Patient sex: M
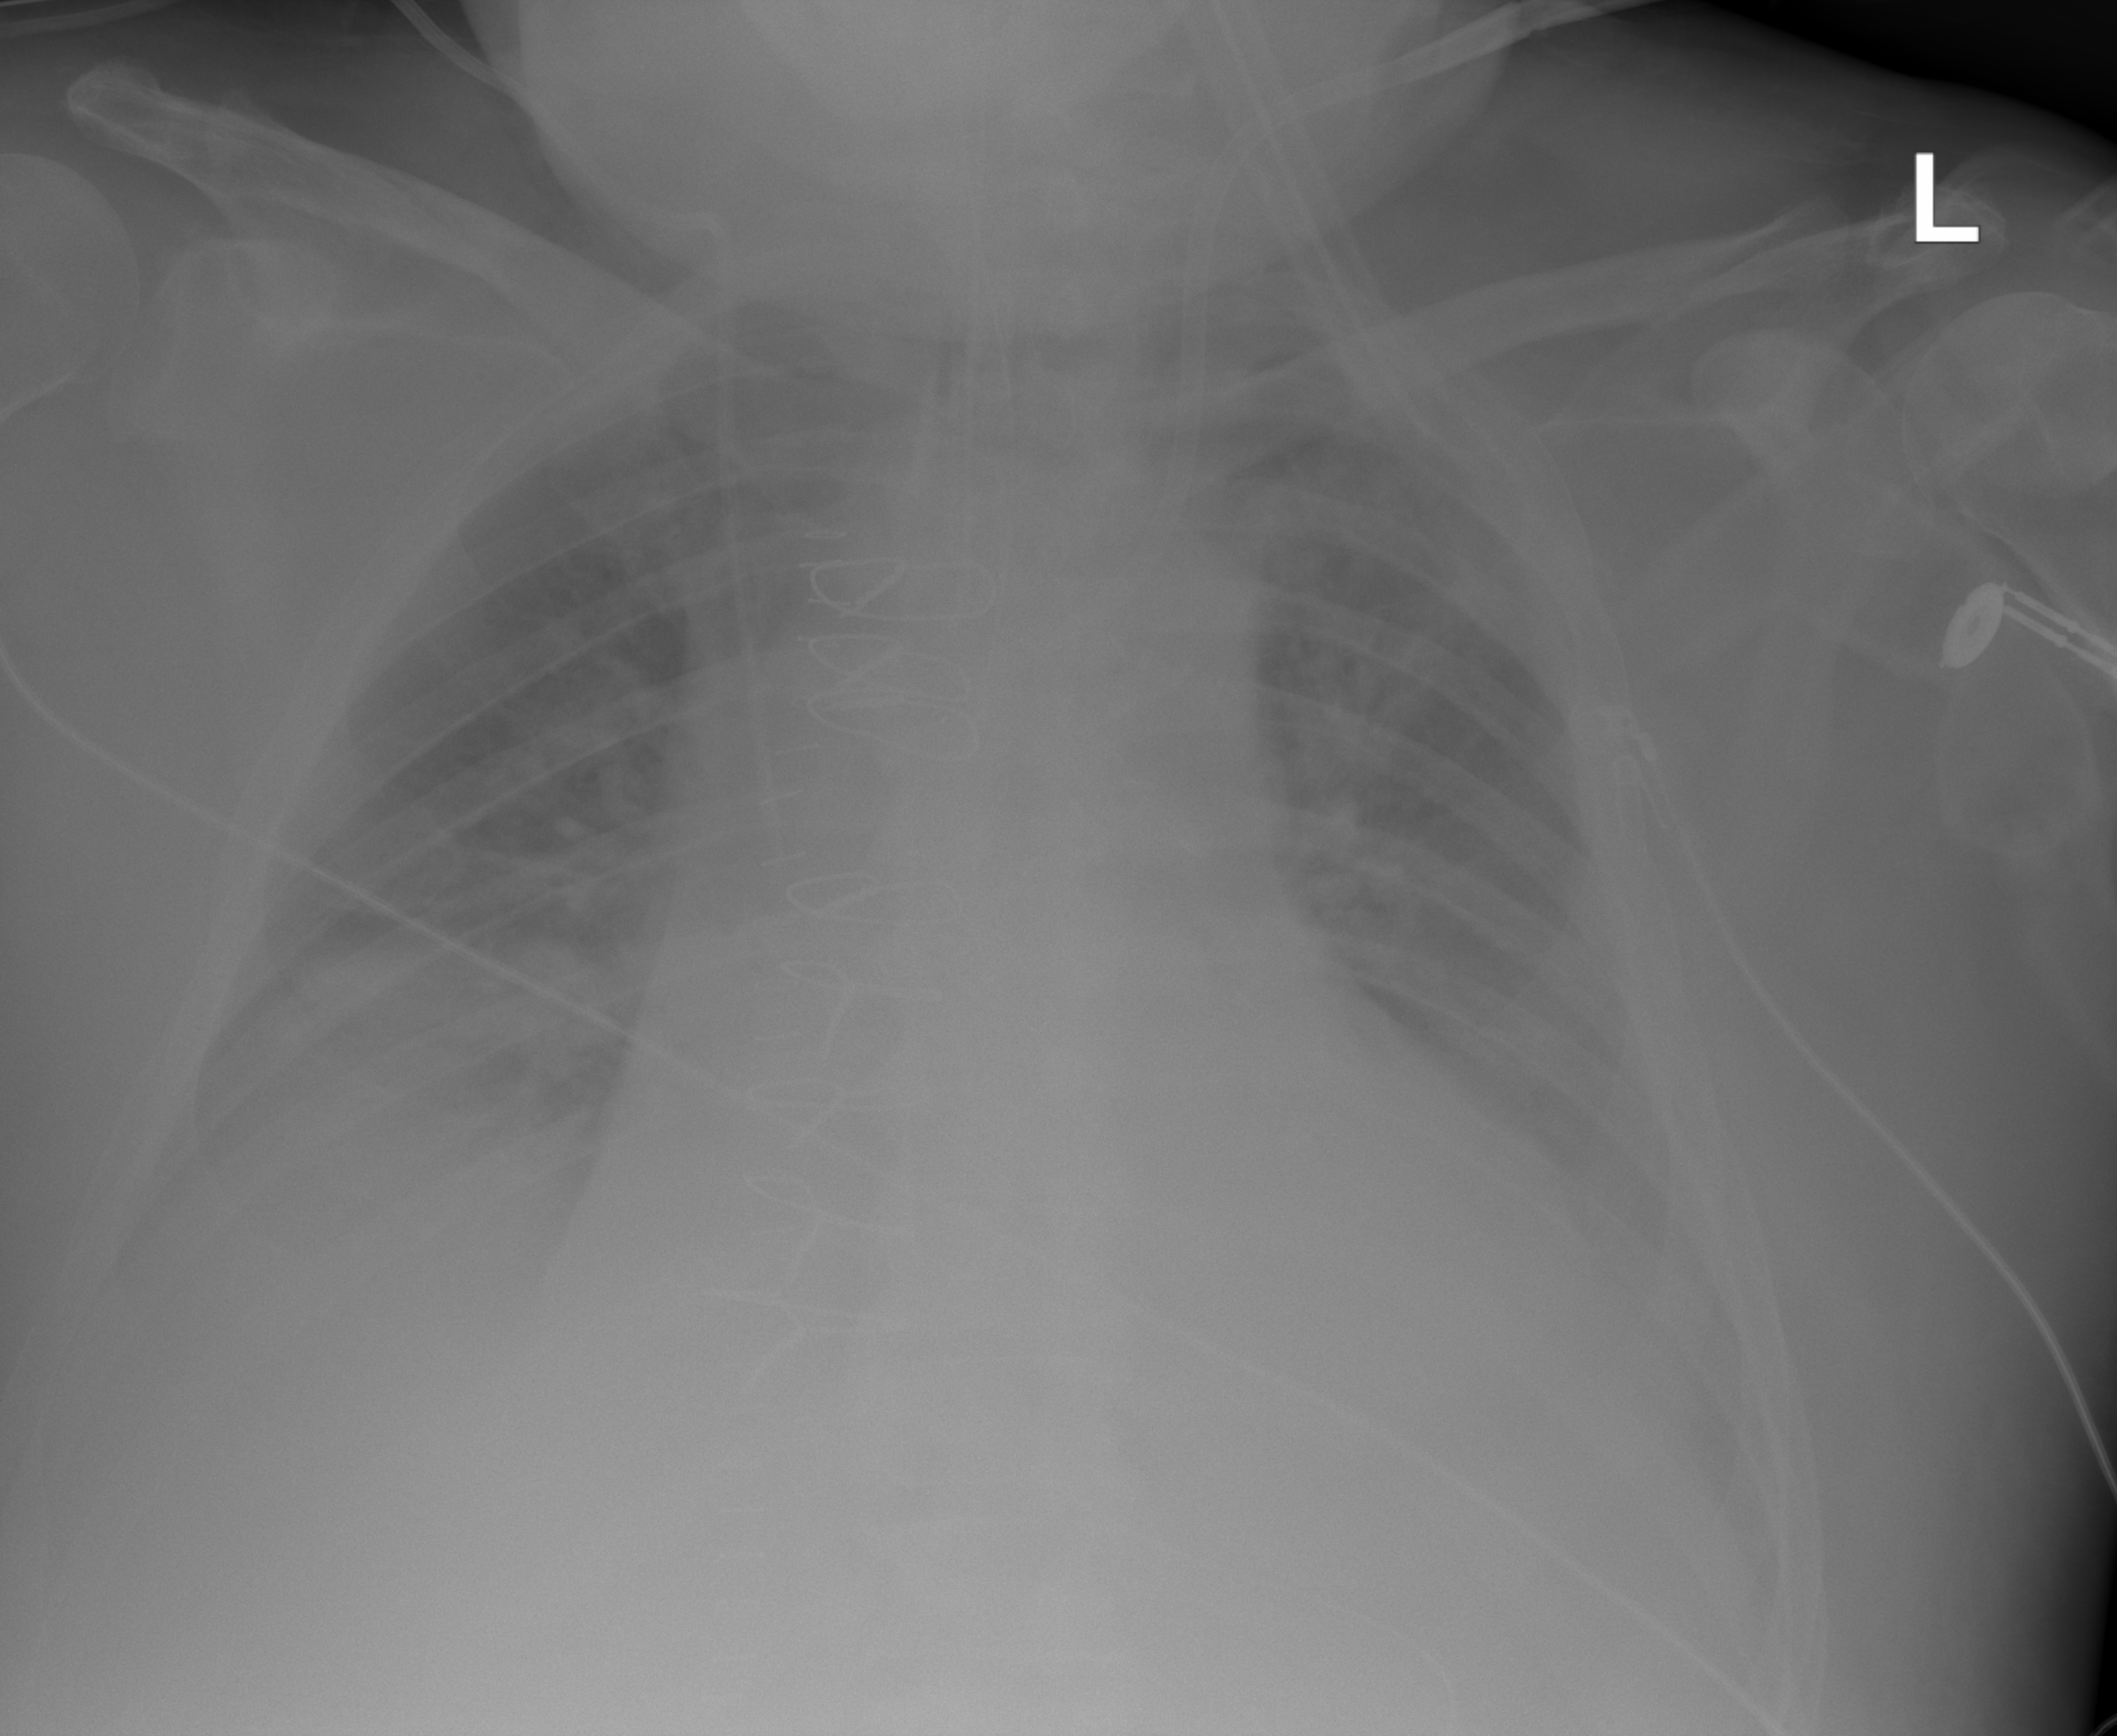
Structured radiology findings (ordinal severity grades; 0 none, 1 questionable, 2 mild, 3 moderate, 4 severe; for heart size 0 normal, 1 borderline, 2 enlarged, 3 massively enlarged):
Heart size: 2
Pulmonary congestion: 2
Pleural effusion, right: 2
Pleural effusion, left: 3
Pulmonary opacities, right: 2
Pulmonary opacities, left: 1
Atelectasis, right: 2
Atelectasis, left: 2